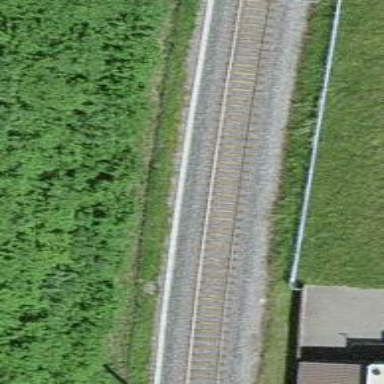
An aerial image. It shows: Single railway track with electrification through contact line.